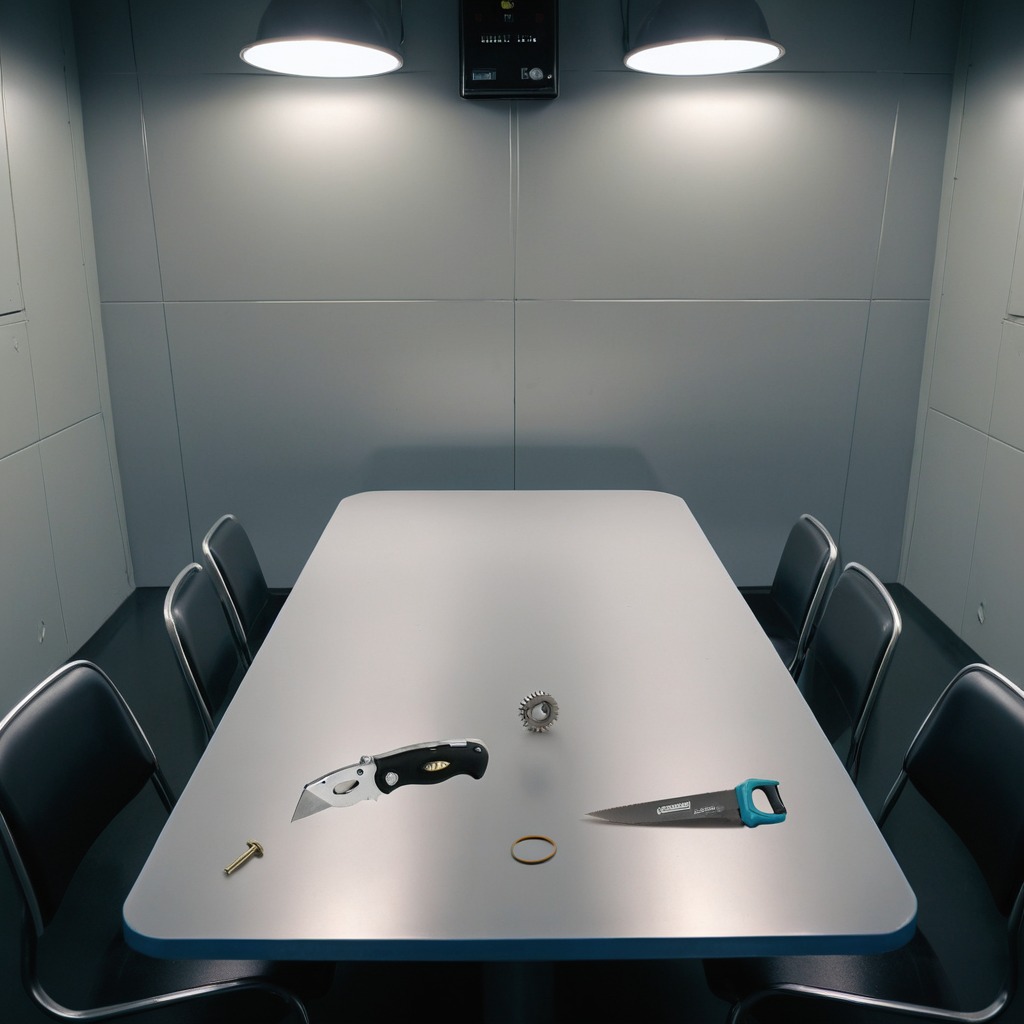
A rubber Oring, a steel gear with teeth, a utility knife, a metal machine screw, and a handheld metal saw are lying on the clean empty table in a railway signal maintenance room lit by harsh overhead fluorescents.